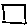
Label: square